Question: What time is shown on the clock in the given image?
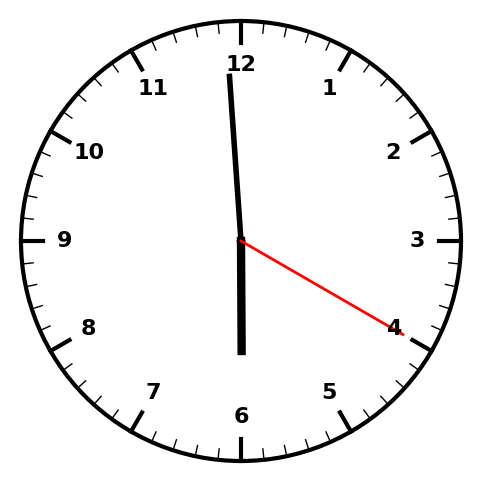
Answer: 05:59:20